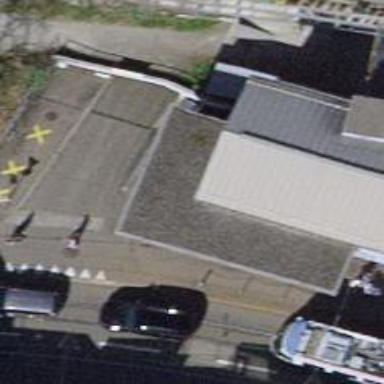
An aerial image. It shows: Bicycle parking facility.